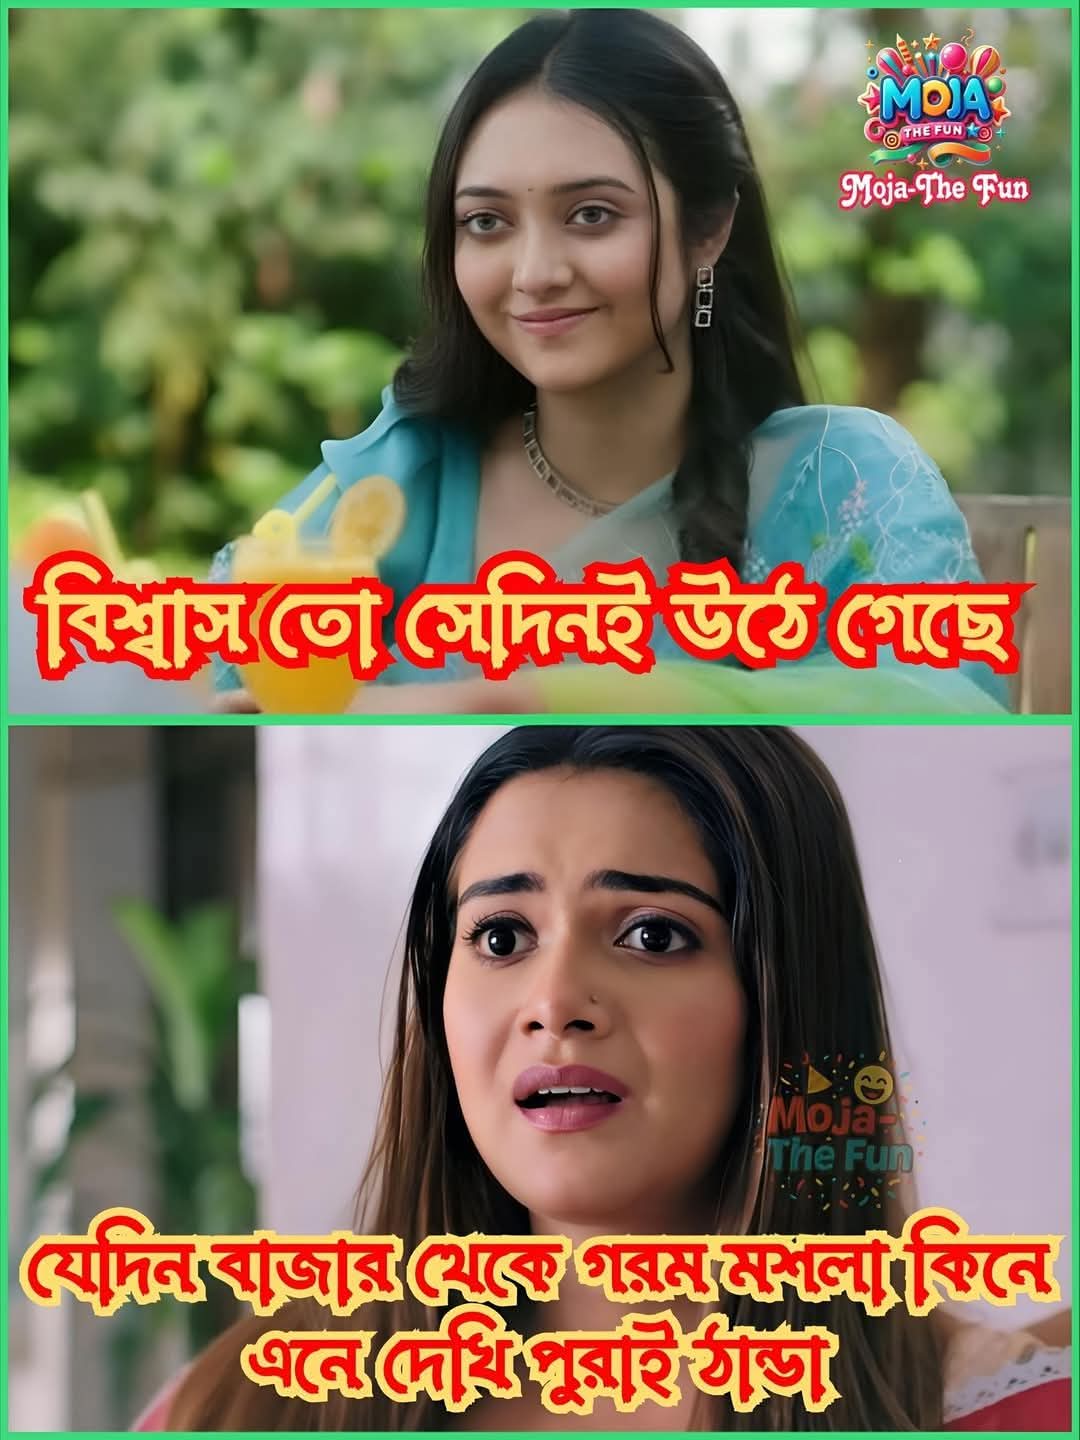
Text: বিশ্বাস তো সেদিনই উঠে গেছে
যেদিন বাজার থেকে গরম মশলা কিনে এনে দেখি পুরাই ঠান্ডা
Label: Non Hate